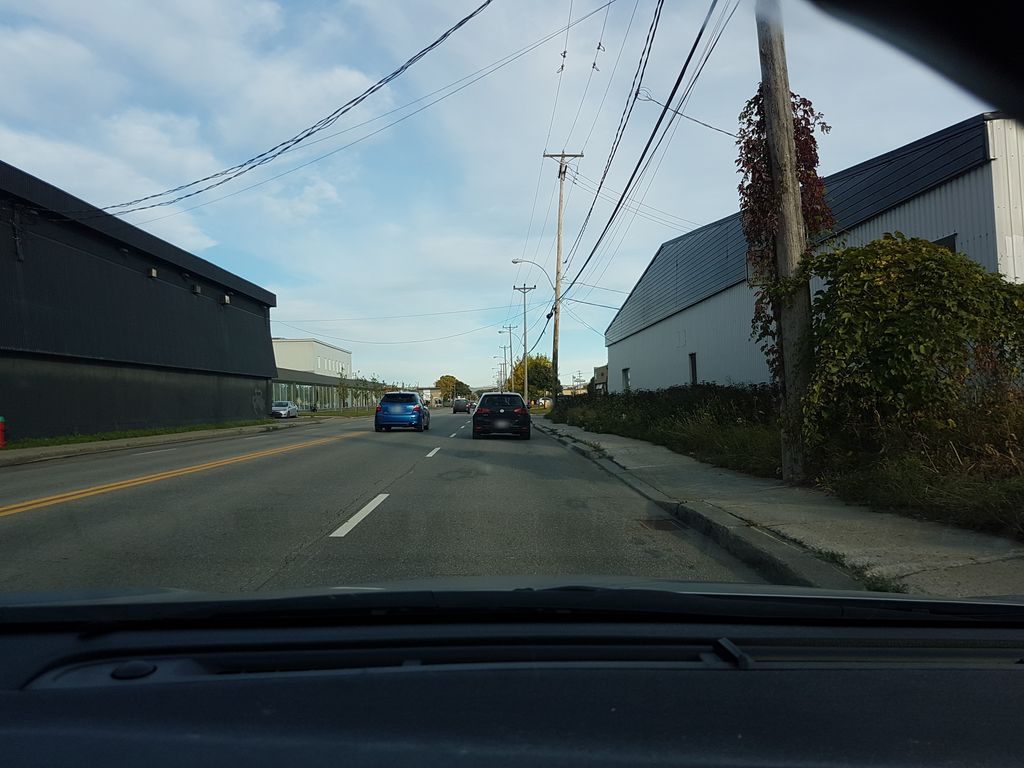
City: quebec_city